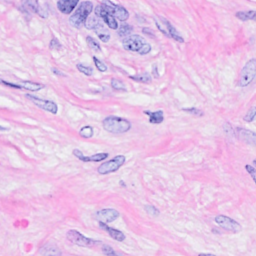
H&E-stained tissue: Breast